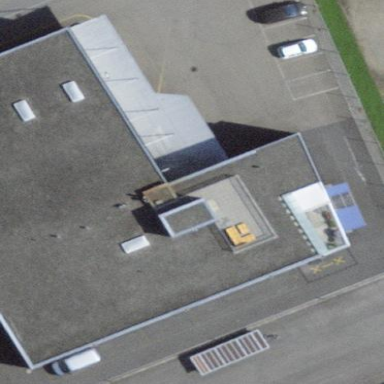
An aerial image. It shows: Industrial building.